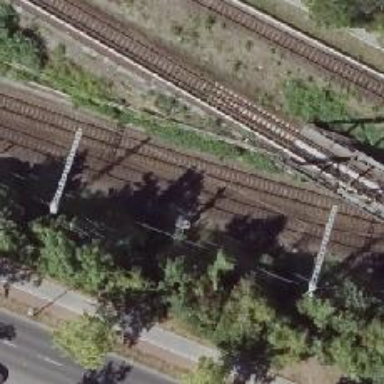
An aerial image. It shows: Railway signal.